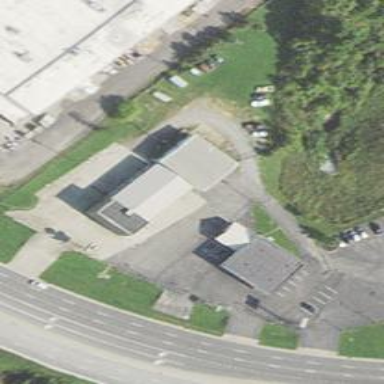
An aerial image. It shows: Building used as car repair shop.